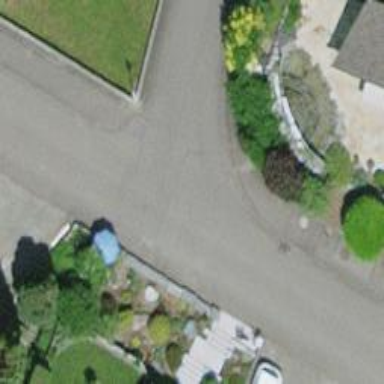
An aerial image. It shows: Residential road.